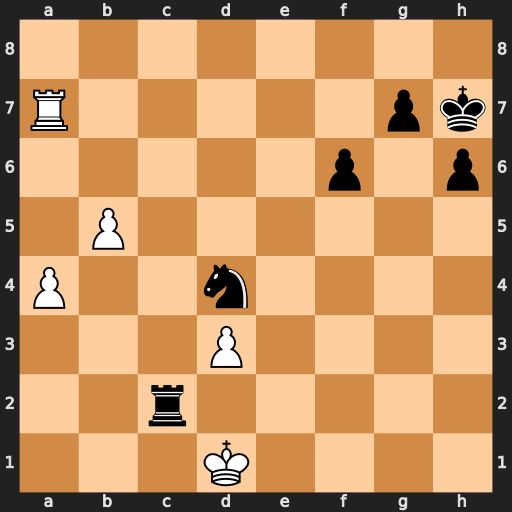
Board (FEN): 8/R5pk/5p1p/1P6/P2n4/3P4/2r5/3K4
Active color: w
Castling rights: -
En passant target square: -
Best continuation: Rd7 Rb2 Rxd4